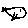
Label: fish